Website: bh-photo
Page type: order-tracking
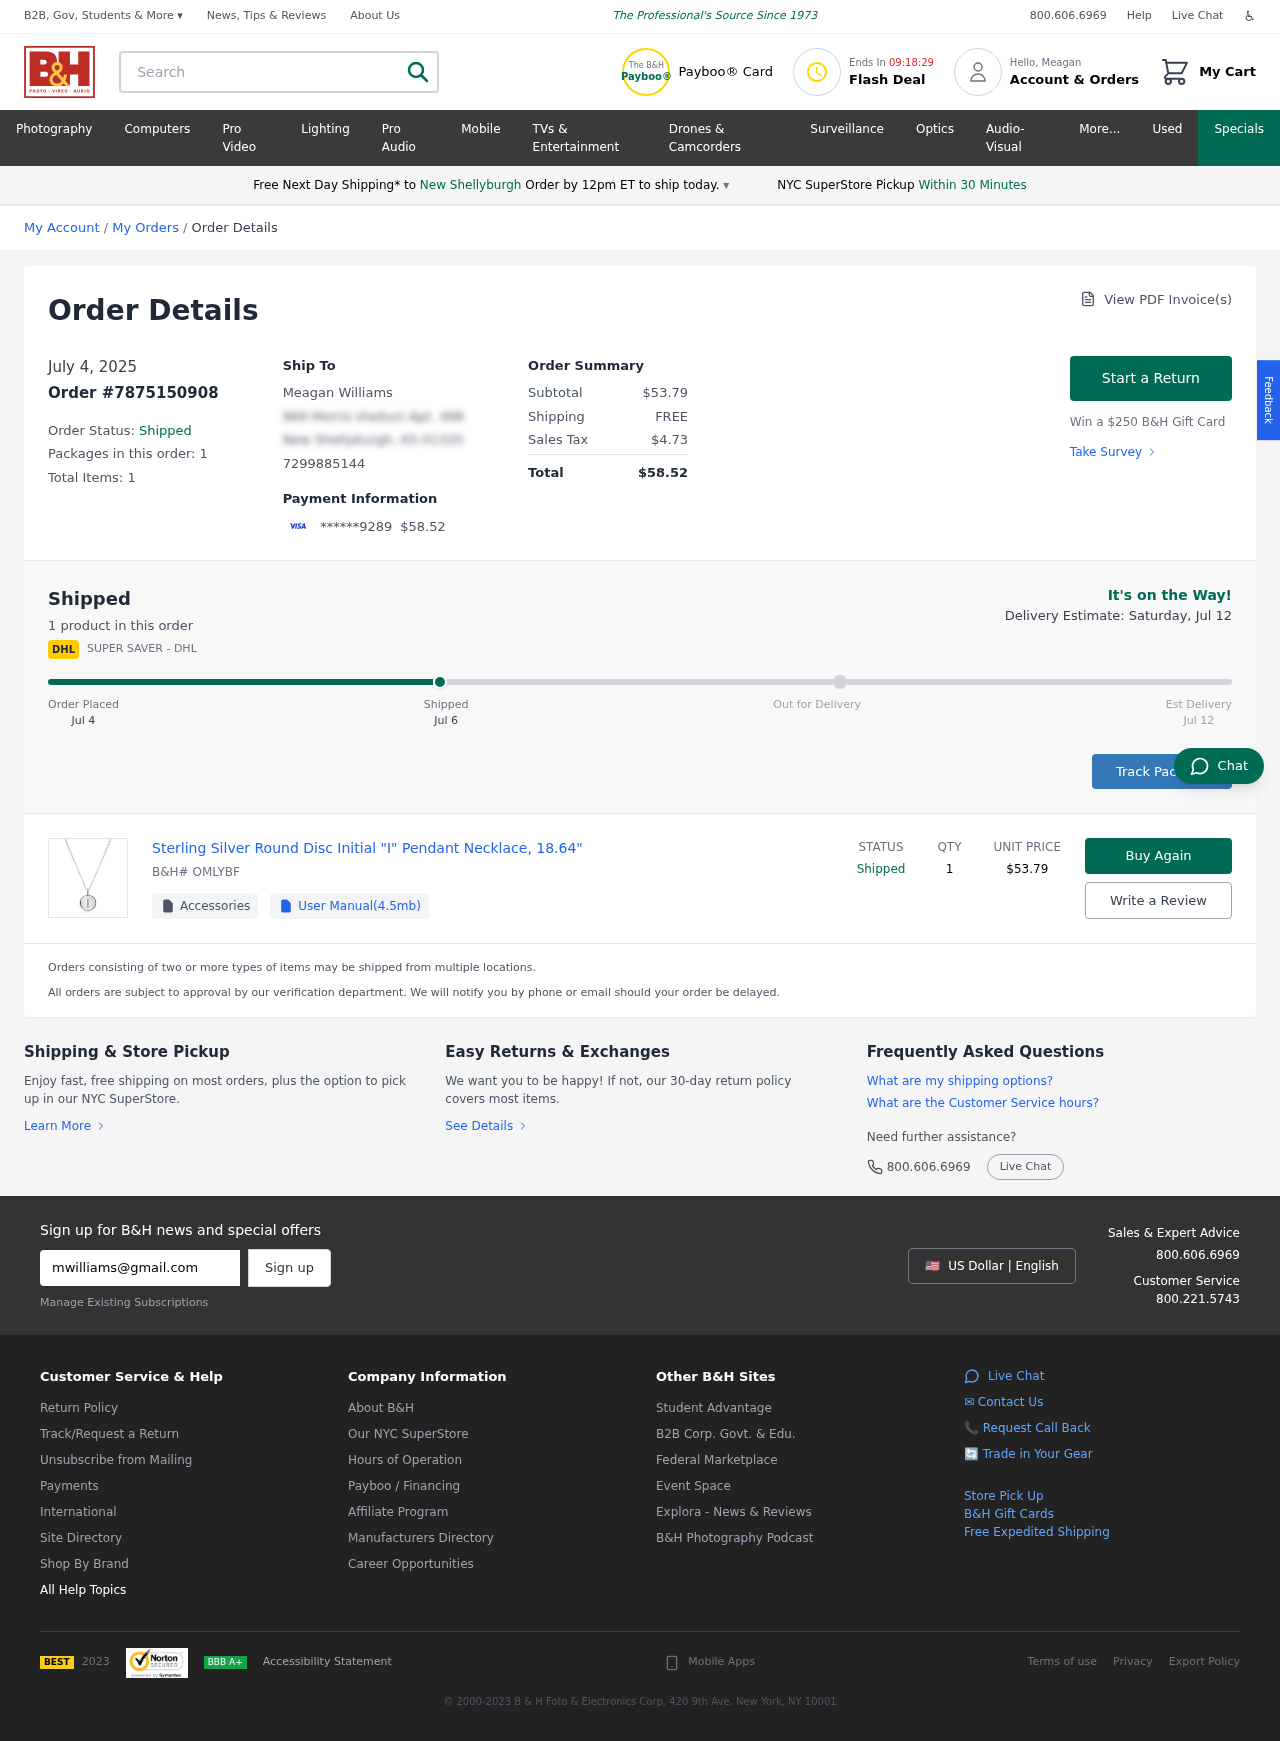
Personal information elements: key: PII_CARD_LAST4
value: ******9289
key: PII_CITY
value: New Shellyburgh
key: PII_EMAIL
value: mwilliams@gmail.com
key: PII_FIRSTNAME
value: Meagan
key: PII_FULLNAME
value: Meagan Williams
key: PII_PHONE
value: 7299885144
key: PII_STREET
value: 969 Morris Viaduct Apt. 498
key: PII_CITY_STATE_ZIP
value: New Shellyburgh, KS 01320
Product elements: key: PRODUCT1_NAME
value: Sterling Silver Round Disc Initial "I" Pendant Necklace, 18.64"
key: PRODUCT1_PRICE
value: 53.79
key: PRODUCT1_QUANTITY
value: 1
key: PRODUCT1_SKU
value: OMLYBF
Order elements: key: ORDER_DATE
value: Jul 4
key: ORDER_DATE
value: July 4, 2025
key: ORDER_ID
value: Order #7875150908
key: ORDER_NUM_PACKAGES
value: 1
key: ORDER_NUM_ITEMS
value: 1
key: ORDER_NUM_ITEMS
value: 1 product
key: ORDER_TOTAL
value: $58.52
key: ORDER_SUBTOTAL
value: $53.79
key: ORDER_SHIPPING_COST
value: FREE
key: ORDER_TAX
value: $4.73
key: ORDER_DELIVERY_DATE
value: Jul 12
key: ORDER_DELIVERY_DATE
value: Delivery Estimate: Saturday, Jul 12
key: ORDER_SHIPPING_DATE
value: Jul 6
Search elements: key: HEADER_SEARCH
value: Search